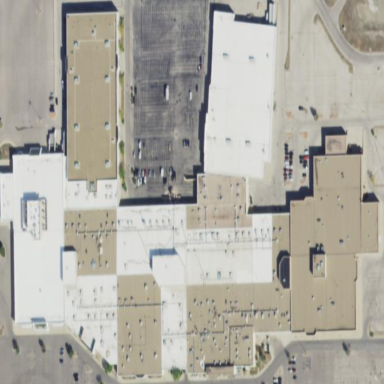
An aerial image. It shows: Mall building.